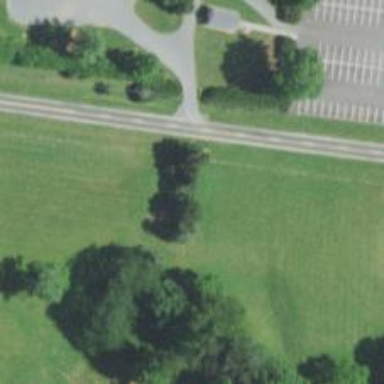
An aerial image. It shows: Disc golf basket.